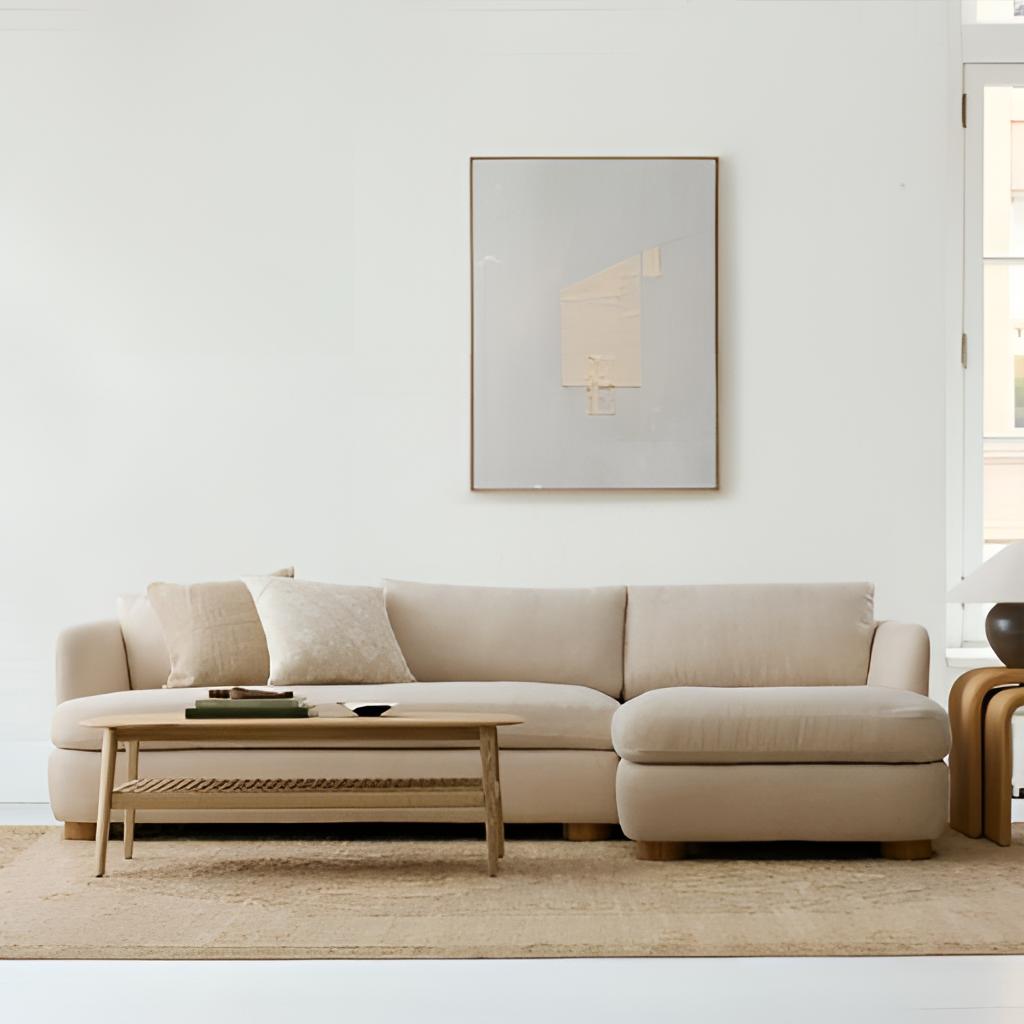
beige fabric sectional sofa, living room, minimalist, paint wallpaper, with solid pattern, beige wood flooring, with plain pattern